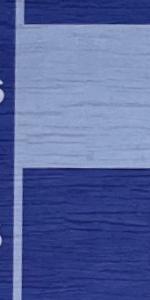
Label: Empty